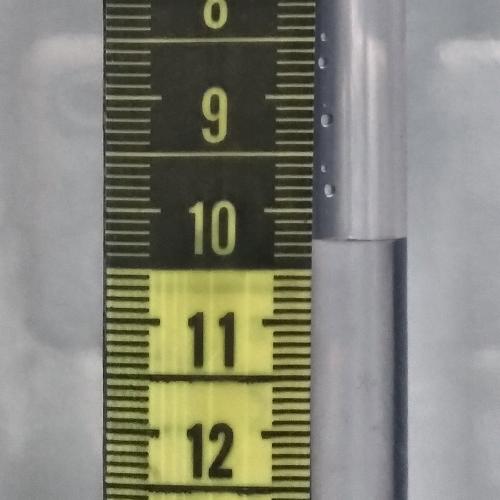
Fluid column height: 10.3 cm